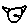
Label: cat